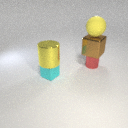
large brown metal cube above small red metal cylinder